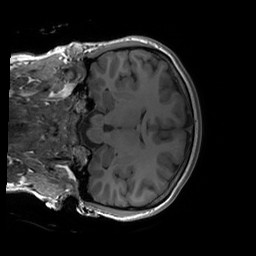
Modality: T1w
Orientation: coronal